Question: I have a stored procedure which creates a 2x2 table for an odds ratio. A rudimentary odds ratio table looks like:

- this query finally did finish and it did return the correct answer after two minutes and 32 separate calls to the function. I can't see why this is running recursively, any ideas, SO?
'''
A - only records that satisfy both thing 1 and thing 2 go here
B - only records that satisfy thing 1 (people with thing 2 CANNOT go here)
C - only records that satisfy thing 2 (people with thing 1 CANNOT go here)
D - people with thing 1 OR thing 2 cannot go here
'''
All of the cells in the table will be integers representing a population of people.
I was trying to learn some new syntax and decided to use 'intersect' and 'except'. I wanted to make the 'thing 1' and 'thing 2's variables so I put the below query into a stored procedure.
'''
CREATE PROC Findoddsratio (@diag1 NVARCHAR(5),
@diag2 NVARCHAR(5))
AS
IF Object_id('tempdb..#temp') IS NOT NULL
DROP TABLE #temp
CREATE TABLE #temp
(
squarenumber CHAR(1),
counts FLOAT
)
INSERT INTO #temp
(squarenumber,
counts)
SELECT *
FROM (
--both +
SELECT 'a' AS squareNumber,
Cast(Count(DISTINCT x.counts)AS FLOAT) AS counts
FROM (SELECT DISTINCT ic.patid AS counts
FROM icdclm AS ic
WHERE ic.icd LIKE @diag1
INTERSECT
SELECT DISTINCT ic.patid AS counts
FROM icdclm AS ic
WHERE ic.icd LIKE @diag2)x
UNION
--only 1+
SELECT 'b',
Count(DISTINCT x.counts)
FROM (SELECT DISTINCT ic.patid AS counts
FROM icdclm AS ic
WHERE ic.icd LIKE @diag1
EXCEPT
SELECT DISTINCT ic.patid AS counts
FROM icdclm AS ic
WHERE ic.icd LIKE @diag2)AS x
UNION
--only 2+
SELECT 'c',
Count(DISTINCT x.counts)
FROM (SELECT DISTINCT ic.patid AS counts
FROM icdclm AS ic
WHERE ic.icd LIKE @diag2
EXCEPT
SELECT DISTINCT ic.patid AS counts
FROM icdclm AS ic
WHERE ic.icd LIKE @diag1)AS x
UNION
--both -
SELECT 'd',
Count(DISTINCT x.counts)
FROM (SELECT DISTINCT ic.patid AS counts
FROM icdclm AS ic
EXCEPT
SELECT DISTINCT ic.patid AS counts
FROM icdclm AS ic
WHERE ic.icd LIKE @diag2
EXCEPT
SELECT DISTINCT ic.patid AS counts
FROM icdclm AS ic
WHERE ic.icd LIKE @diag1) AS x)y
--i used a pivot table to make the math work out easier
SELECT Round(Cast(( a * d ) / ( b * c ) AS FLOAT), 2) AS OddsRatio
FROM (SELECT [a],
[b],
[c],
[d]
FROM (SELECT [squarenumber],
[counts]
FROM #temp) p
PIVOT ( Sum(counts)
FOR [squarenumber] IN ([a],
[b],
[c],
[d]) ) AS pvt)t
'''
'ICDCLM' is a table with a structure like 'patid=int, icd=varchar(5)'
There are ~ one million rows in 'ICDCLM'. When I run this query without making it a stored procedure, it runs in seconds. If I try to 'exec FindsOddsRation 'thing1%','thing2%''. It runs and runs, but never returns anything (> 2 minutes). What could be the difference in the stored procedure taking so long? SQL Server 2008 R2
fiddle <URL>
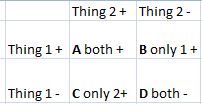
Answer: If you're running the same exact SQL as the stored procedure and the times are that different, your stored procedure is probably relying on metadata that is out of date. Try updating statistics or recompiling the stored procedure.